八年级 · 解析几何
(6 分 ) 如图, 在同一直角坐标系中, 一次函数 $\mathrm{y}=\sqrt{3} \mathrm{x}-2$ 的图象和反比例函数 $\mathrm{y}={ }^{\frac{k}{x}}$ 的图象的一个交点为 $\mathrm{A}(\sqrt{3}, \mathrm{~m})$.

(1) 求 $m$ 的值及反比例函数的解析式.

(2) 若点 $P$ 在 $x$ 轴上, 且 $\triangle A O P$ 为等腰三角形, 请直接写出点 $P$ 的坐标
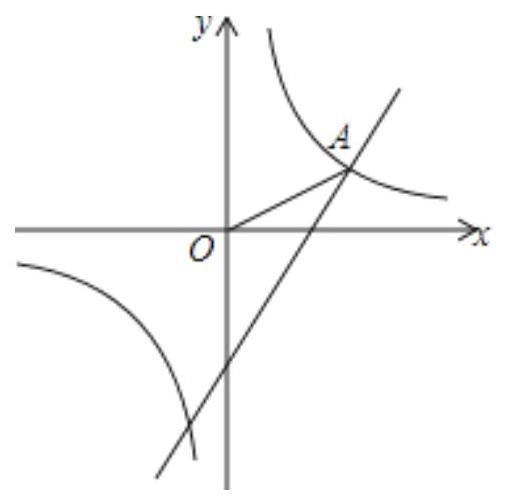
答案:  (1) 解: $\because$ 一次函数 $\mathrm{y}=\sqrt{3}_{\mathrm{x}}-2$ 的图象经过点 $\mathrm{A}(\sqrt{3}, \mathrm{~m})$,

$\therefore \mathrm{m}=\sqrt{3} \times \sqrt{3}-2=1$,

$\therefore$ 点 $\mathrm{A}$ 的坐标为 $(\sqrt{3}, 1)$,

又 $\because$ 反比例函数 $\mathrm{y}={ }^{\frac{k}{x}}$ 的图象经过点 $\mathrm{A}$,

$\therefore \mathrm{k}=\sqrt{3}_{\times 1}=\sqrt{3}$,

$\therefore$ 反比例函数的解析式为 ${ }^{\frac{\sqrt{3}}{x}} ;$

(2) 解: 符合条件的点 $\mathrm{P}$ 有 4 个, 分别是: $\mathrm{P}_{1}(-2,0), \mathrm{P}_{2}(2,0), \mathrm{P}_{3}\left(2^{\sqrt{3}}, 0\right), \mathrm{P}_{4} \mathrm{C}^{\frac{2 \sqrt{3}}{3}}$, $0)$.

【考点】反比例函数与一次函数的交点问题

【解析】【分析】 (1) 把 $\mathrm{A}(\sqrt{3}, \mathrm{~m})$ 代入一次函数的解析式, 即可求得 $\mathrm{n}$ 的值, 即 $\mathrm{A}$ 的坐标,然后把 A 的坐标代入反比例函数的解析式, 即可求得函数的解析式;

（2） 分三种情况进行讨论: $\mathrm{OA}=\mathrm{OP}$ 时两个点（2, 0$) ，(-2,0), \mathrm{PA}=\mathrm{PO}$ 时一个点 $\left(^{\frac{2 \sqrt{3}}{3}}, 0\right)$, $A O=A P$ 时一个点 $\left(2^{\sqrt{3}}, 0\right)$, 求得 $P$ 的坐标.